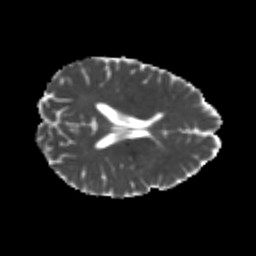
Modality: MD
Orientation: axial
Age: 24
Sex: female
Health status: healthy
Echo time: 0.074 s